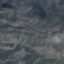
Label: HerbaceousVegetation